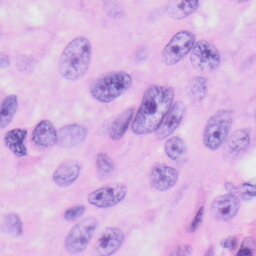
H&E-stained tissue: Skin